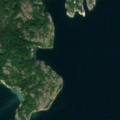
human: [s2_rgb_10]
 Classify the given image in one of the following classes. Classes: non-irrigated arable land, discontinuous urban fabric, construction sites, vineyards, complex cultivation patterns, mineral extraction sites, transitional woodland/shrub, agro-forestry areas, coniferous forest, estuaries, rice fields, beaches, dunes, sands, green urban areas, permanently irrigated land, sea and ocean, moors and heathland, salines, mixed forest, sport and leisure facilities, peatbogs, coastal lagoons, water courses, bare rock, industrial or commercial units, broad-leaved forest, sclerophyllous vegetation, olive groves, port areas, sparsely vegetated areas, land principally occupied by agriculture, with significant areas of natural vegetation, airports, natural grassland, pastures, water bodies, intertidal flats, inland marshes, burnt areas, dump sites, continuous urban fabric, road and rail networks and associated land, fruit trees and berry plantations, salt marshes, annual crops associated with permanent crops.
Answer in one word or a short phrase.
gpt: broad-leaved forest, sea and ocean